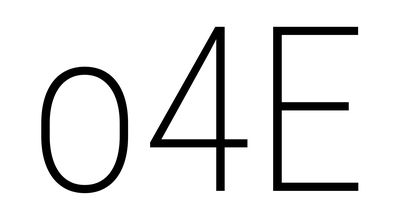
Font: Roboto_Condensed_ExtraLight